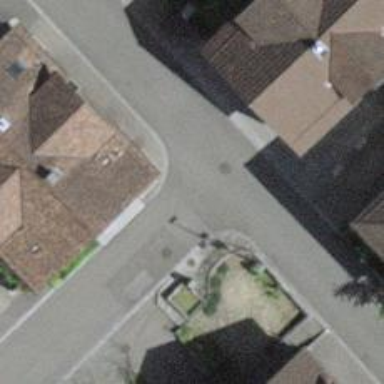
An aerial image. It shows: Asphalt road in residential area.